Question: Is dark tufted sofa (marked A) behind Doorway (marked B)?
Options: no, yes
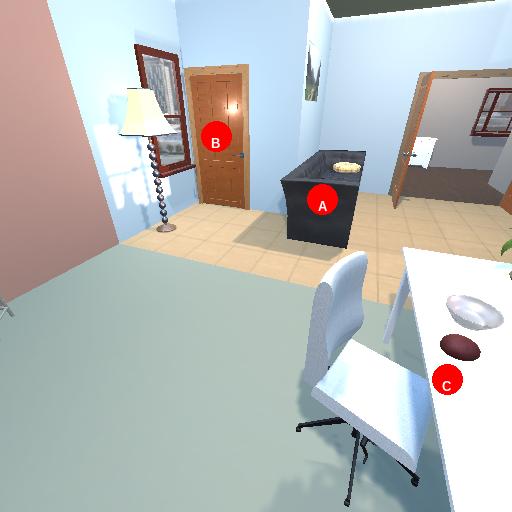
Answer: no